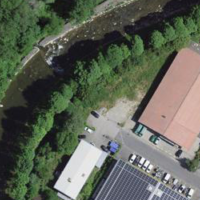
EUNIS habitat code: 55
Species observed at this site:
Aegopodium podagraria